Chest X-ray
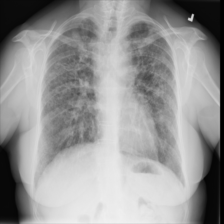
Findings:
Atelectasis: negative
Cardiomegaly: negative
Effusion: negative
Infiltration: positive
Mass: negative
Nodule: negative
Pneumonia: negative
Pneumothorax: negative
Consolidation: negative
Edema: negative
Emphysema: negative
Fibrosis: positive
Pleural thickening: negative
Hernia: negative